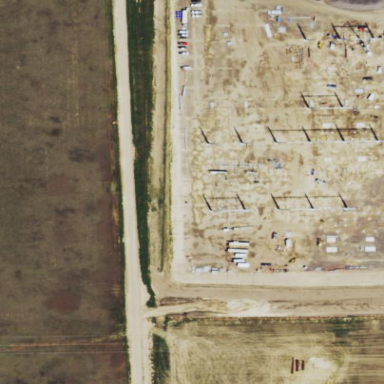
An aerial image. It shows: Transmission level substation.